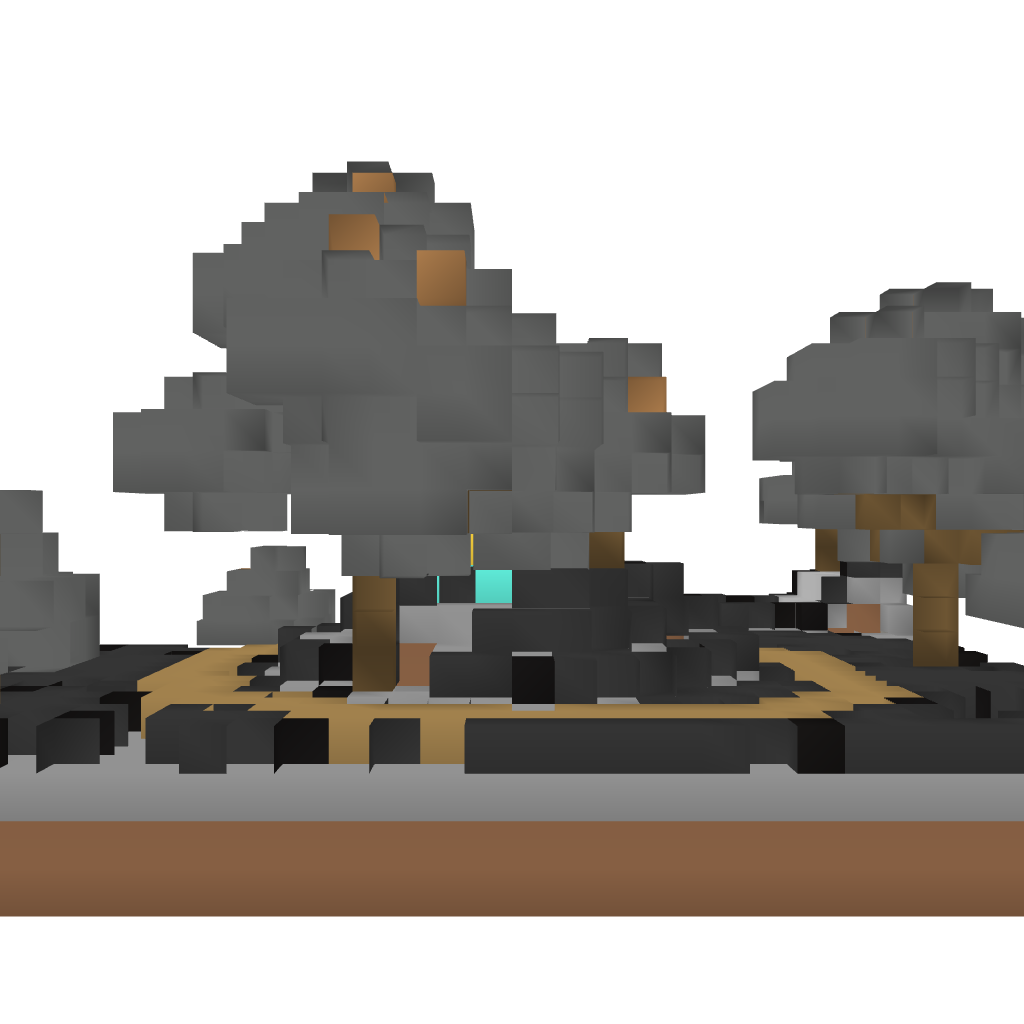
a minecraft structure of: Grden with WIther Platform